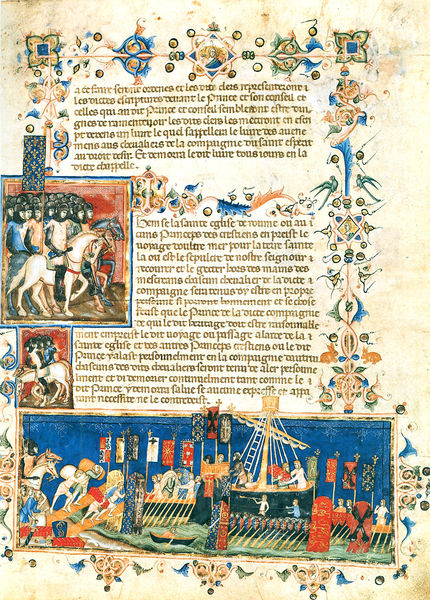
Titel: Die Statuten vom Orden des Heiligen Geistes des Ludwig von Tarent. Paris, Bibliothèque Nationale de France, MS. FR. 4274
Künstler: Christoforo Orimina
Institution: Paris, Bibliothèque Nationale
Schlagwörter: blau, kampf, meer, grün, menschen, see, blumen, bunt, rot, ornament, bibel, rahmen, vögel, gold, blatt, pferd, pferde, reiter, ruder, schiff, schrift, segel, bilder, fahnen, mast, farbe, rand, französisch, hafen, krieg, leiter, soldaten, rudern, floral, verzierung, buch, seite, illustration, text, punkt, kreise, initiale, helm, ritter, armee, heer, rüstung, initalien, pergament, wappen, kreuzzüge, aufbruch, bordüren, handschrift, miniaturen, latein, ausguck, handschirft, buchmalerei, inkunabel, chronik, bildfelder, manuskript, paper, blkau, pflanmzen